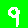
Digit: 9